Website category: camera
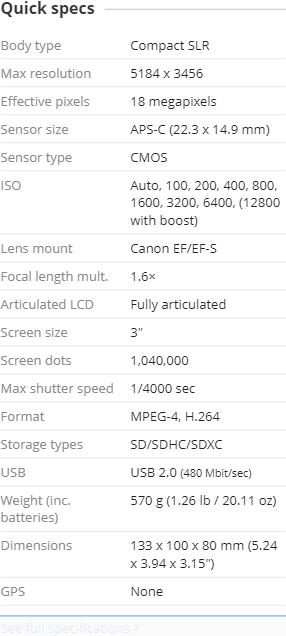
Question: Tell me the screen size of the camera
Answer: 3

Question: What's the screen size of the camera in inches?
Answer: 3

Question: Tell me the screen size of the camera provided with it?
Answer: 3

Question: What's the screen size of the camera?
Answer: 3

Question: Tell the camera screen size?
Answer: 3

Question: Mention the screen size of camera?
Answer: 3

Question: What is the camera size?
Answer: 3

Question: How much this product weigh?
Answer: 570 g (1.26 lb / 20.11 oz )

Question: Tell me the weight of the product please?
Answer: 570 g (1.26 lb / 20.11 oz )

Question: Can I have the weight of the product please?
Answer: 570 g (1.26 lb / 20.11 oz )

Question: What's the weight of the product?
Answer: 570 g (1.26 lb / 20.11 oz )

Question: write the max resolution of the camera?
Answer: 5184 x 3456

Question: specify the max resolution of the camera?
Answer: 5184 x 3456

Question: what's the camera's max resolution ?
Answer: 5184 x 3456

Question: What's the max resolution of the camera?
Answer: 5184 x 3456

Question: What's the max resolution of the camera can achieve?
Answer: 5184 x 3456

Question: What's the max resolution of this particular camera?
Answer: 5184 x 3456

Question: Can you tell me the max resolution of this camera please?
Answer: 5184 x 3456

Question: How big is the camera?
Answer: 133 x 100 x 80 mm (5.24 x 3.94 x 3.15 )

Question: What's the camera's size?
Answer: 133 x 100 x 80 mm (5.24 x 3.94 x 3.15 )

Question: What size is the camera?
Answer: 133 x 100 x 80 mm (5.24 x 3.94 x 3.15 )

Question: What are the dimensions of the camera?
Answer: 133 x 100 x 80 mm (5.24 x 3.94 x 3.15 )

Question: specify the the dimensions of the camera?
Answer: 133 x 100 x 80 mm (5.24 x 3.94 x 3.15 )

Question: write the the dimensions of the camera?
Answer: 133 x 100 x 80 mm (5.24 x 3.94 x 3.15 )

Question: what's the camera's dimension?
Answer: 133 x 100 x 80 mm (5.24 x 3.94 x 3.15 )